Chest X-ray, PA view. Patient: 43 years old, sex F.
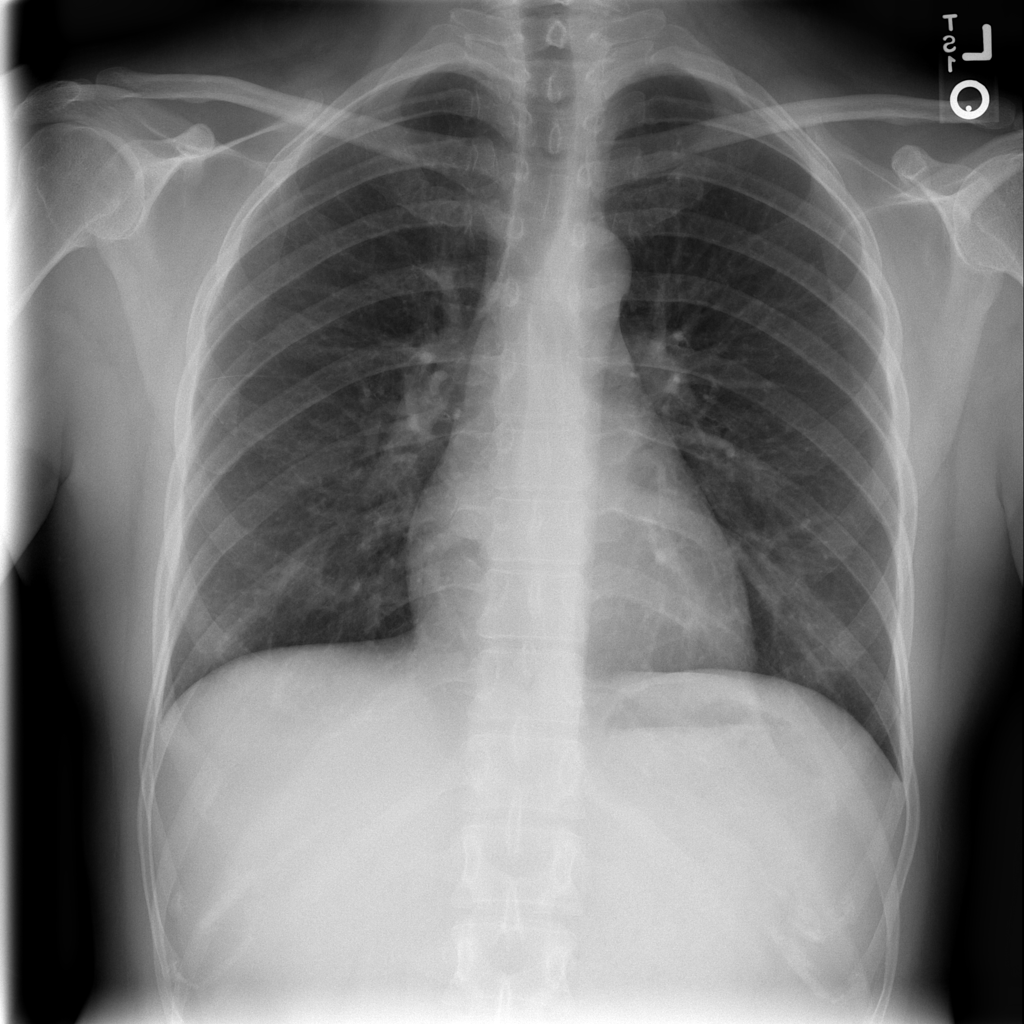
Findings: No Finding